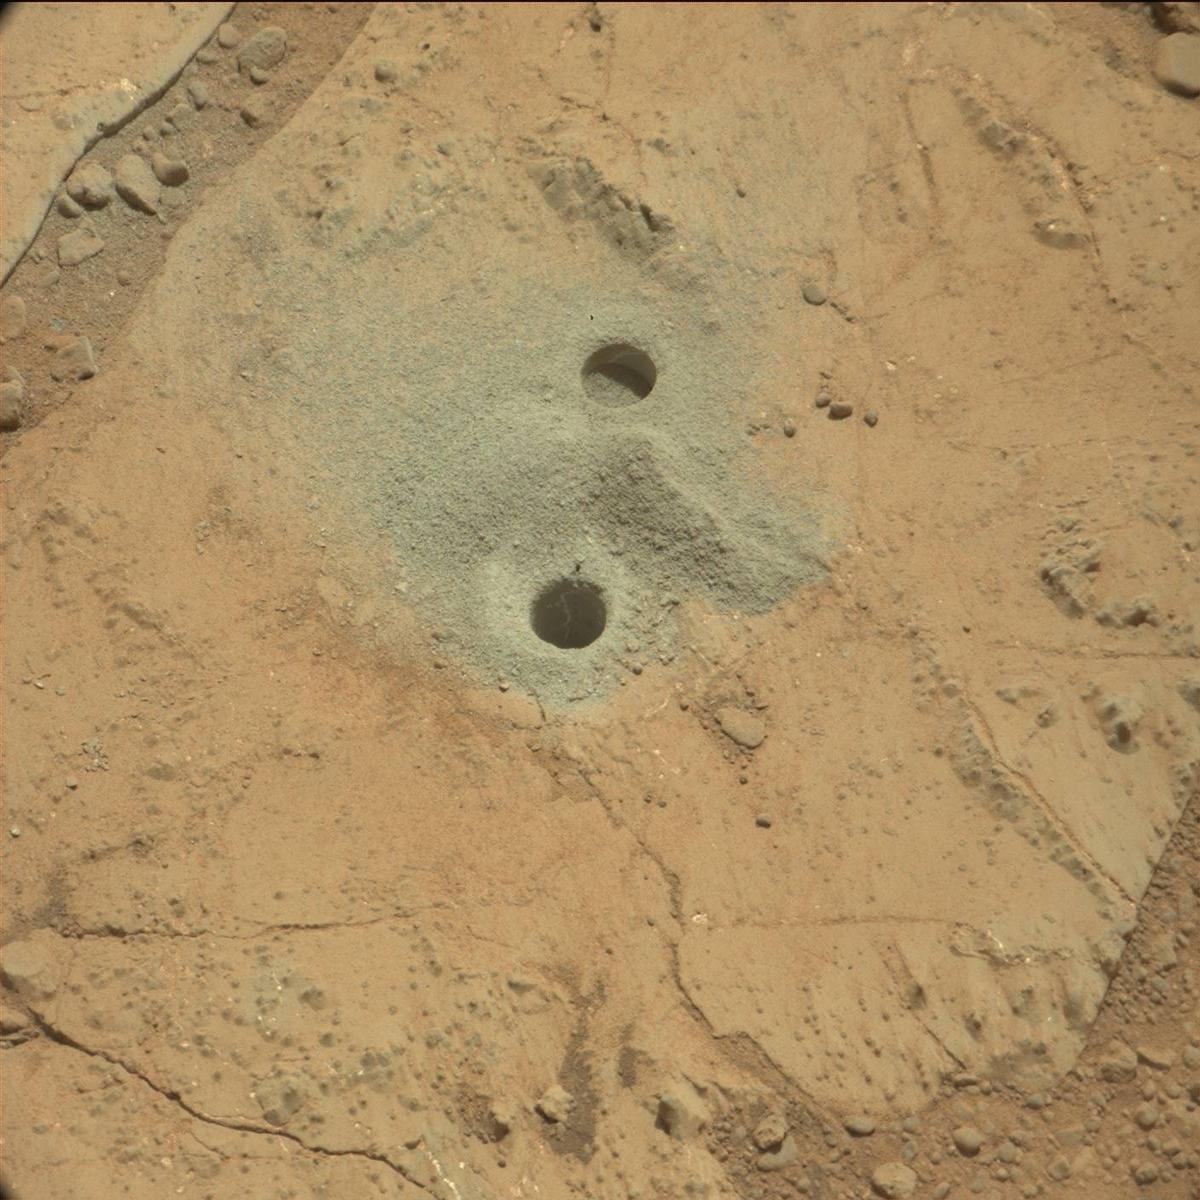
Terrain classes present: Bedrock, Hole, Sand / Soil